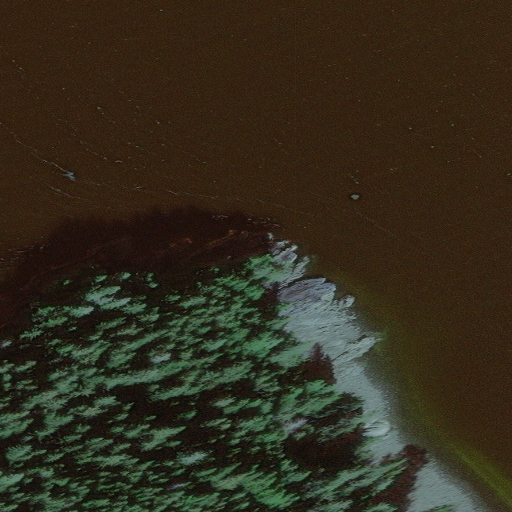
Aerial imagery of cape in Alaska named Flag Point containing only unknown